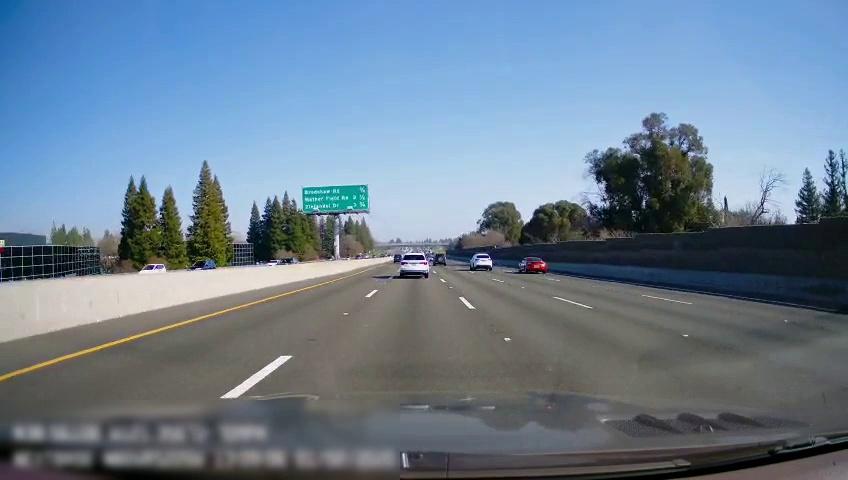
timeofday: Day
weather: Sunny
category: Drivable Space
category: Vehicles | SUV
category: Vehicles | SUV
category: Vehicles | Car
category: Vehicles | Car
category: Vehicles | Car
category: Vehicles | SUV
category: Vehicles | SUV
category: Vehicles | Car
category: Vehicles | SUV
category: Lanes | Alternate Lane
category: Lanes | Current Lane
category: Lanes | Current Lane
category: Lanes | Alternate Lane
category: Lanes | Alternate Lane
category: Lanes | Alternate Lane
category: Traffic | Signs